Question: How can I make sure that this DIV's background color fills the whole DIV. I set the min-height to 100% and everything below 100% does not have a white background. I have a #global_container to make sure that the page scrolls (not the div), and a #middle to keep all the content. What am I doing wrong here? Here's a screenshot:

Here's the HTML:
'''
<!DOCTYPE html PUBLIC "-//W3C//DTD XHTML 1.0 Transitional//EN" "http://www.w3.org/TR/xhtml1/DTD/xhtml1-transitional.dtd">
<html xmlns="http://www.w3.org/1999/xhtml">
<head>
<meta http-equiv="Content-Type" content="text/html; charset=UTF-8" />
<title>Groop</title>
<!--Connection to other files -->
<link rel="stylesheet" href="stylesheet.css" type="text/css" />
<link href='http://fonts.googleapis.com/css?family=Roboto+Slab' rel='stylesheet' type='text/css'>
<link href='http://fonts.googleapis.com/css?family=Titillium+Web:200,300' rel='stylesheet' type='text/css'>
<script src="jquery-1.10.0.min.js"></script>
<script src="animations.js" type="text/javascript"></script>
<script src="jquery.expander.js"></script>
<script src="resizable.js"></script>
<!--<script src="http://code.jquery.com/jquery-1.9.1.js"></script>-->
<script src="http://code.jquery.com/ui/1.10.3/jquery-ui.js"></script>
</head>
<body>
<div id="header">
<div id="header_center">
<img src="groop.png" height="50px" width="auto" />
</div>
</div>
<div id="global_container">
<div id="middle">
<!-- Left contains everything you wanna do today-->
<div id="left">
<!-- Lists everything that you're planning to do NOW -->
<div class="list_title"><strong>The Now List</strong></div>
<ul id="tomorrow_list">
</ul>
<!-- End of left -->
</div>
<!--Right contains stuff that's upcoming-->
<div id="right">
<div id="newcontent">
<textarea id="textbox" rows="2" placeholder="Any assignments?"></textarea>
</div>
<div id="content">
<div>
<div class="due_title">Due Today</div>
<ul class="inlist">
<li><div class="list_item" id="list_item">Do math homework if it's really long asldgjka;lskdgj a;lk ja;lsk jgal;sdkjg as;dgkj a;sdgj ;asd;lkgj ; lkjasdg; ja; a;sdgk j;a j;adsjg ;aklsjd ;a ja;sdlgk ja; a;ds jg;alk ;adj g;adsj g;asdkg ja;kj l;ajg a; j</div></li>
<li><div class="list_item">Do math homework</div></li>
<li><div class="list_item">Do math homework</div></li>
<li><div class="list_item">Do math homework</div></li>
</ul>
<hr />
</div>
<div>
<div class="due_title">Due Tomorrow</div>
<ul class="inlist">
<li><div class="list_item">Do math homework</div></li>
</ul>
<hr />
</div>
<div>
<div class="due_title">Due This Week</div>
<ul class="inlist">
<li><div class="list_item">Do math homework</div></li>
<li><div class="list_item">Do math homework</div></li>
<li><div class="list_item">Do math homework</div></li>
</ul>
<hr />
</div>
<div>
<div class="due_title">Due This Week</div>
<ul class="inlist">
<li><div class="list_item">Do math homework</div></li>
<li><div class="list_item">Do math homework</div></li>
<li><div class="list_item">Do math homework</div></li>
</ul>
<hr />
</div>
<div>
<div class="due_title">Due This Week</div>
<ul class="inlist">
<li><div class="list_item">Do math homework</div></li>
<li><div class="list_item">Do math homework</div></li>
<li><div class="list_item">Do math homework</div></li>
</ul>
<hr />
</div>
<div>
<div class="due_title">Due This Week</div>
<ul class="inlist">
<li><div class="list_item">Do math homework</div></li>
<li><div class="list_item">Do math homework</div></li>
<li><div class="list_item">Do math homework</div></li>
</ul>
<hr />
</div>
<div>
<div class="due_title">Due This Week</div>
<ul class="inlist">
<li><div class="list_item">Do math homework</div></li>
<li><div class="list_item">Do math homework</div></li>
<li><div class="list_item">Do math homework</div></li>
</ul>
<hr />
</div>
</div>
<!-- End of right-->
</div>
<!-- End of middle -->
</div>
<!-- End of global container -->
</div>
'''
And here's the CSS:
'''
a:link
{
text-decoration:underline;
}
a:visited
{
text-decoration:none;
color:black;
}
a:hover
{
color:#115685;
}
a
{
font-family:'Helvetica Neue', sans-serif;
color:#1A71AD;
}
html, body
{
background-color:#e9e9e9;
margin:0;
}
#header
{
position:fixed;
top:0px;
right:0px;
left:0px;
background-color:#208ff6;
border-bottom:1px solid black;
height:50px;
width:100%;
z-index:1;
}
#header_center
{
width:860px;
height:auto;
background-color:#147DB5;
margin-left:auto;
margin-right:auto;
}
#header_center img
{
position:relative;
float:left;
margin-left:0px;
top:5px;
}
#global_container
{
position:absolute;
height:100%;
width:100%;
overflow:auto;
}
#middle
{
position:relative;
margin-top:50px;
margin-bottom:0px;
margin-right:auto;
margin-left:auto;
width:860px;
min-height:100%;
height:auto;
border-left:1px solid #cfcfcf;
border-right:1px solid #cfcfcf;
background-color:white;
}
/* Everything that is on the left */
#left
{
position:absolute;
min-height:100%;
/*height:auto;*/
width:30%;
margin-left:0px;
}
/* Everything that's on the right */
#right
{
position:absolute;
min-height:100%;
/*height:auto;*/
margin-left:30%;
width:70%;
border-left:1px solid #d0d0d0;
font-family:'Titillium Web', sans-serif;
font-weight:200;
}
#textbox
{
resize:none;
outline:none;
font-family:'Helvetica Neue', sans-serif;
font-size:1em;
margin-top:10px;
margin-left:10px;
margin-right:10px;
width:95%;
padding:5px 5px 5px 5px;
border:1px solid #d0d0d0;
font-weight:300;
}
.list_title
{
float:left;
margin-top:10px;
margin-left:10px;
font-family:'Titillium Web', sans-serif;
font-weight:200;
font-size:1.5em;
color:#208ff6;
}
#postit
{
float:left;
margin-top:5px;
margin-left:10px;
border: 1px solid #147DB5;
background: #208ff6;
color: white;
font: normal 0.8em 'Titillium Web', sans-serif;
font-weight:300;
padding: 4px;
cursor: pointer;
width:55px;
-moz-border-radius: 4px;
-webkit-border-radius: 4px;
}
#postit:hover
{
border: 1px solid #147DB5;
background: #147DB5;
color: white;
font: normal 0.8em 'Titillium Web', sans-serif;
font-weight:300;
padding: 4px;
cursor: pointer;
width:55px;
-moz-border-radius: 4px;
-webkit-border-radius: 4px;
}
#newcontent
{
width:100%;
height:auto;
overflow:hidden;
padding-bottom:5px;
}
#content
{
width:100%;
height:auto;
overflow:hidden;
}
#content div
{
width:100%;
}
.due_title
{
color:#208ff6;
margin-left:10px;
margin-top:20px;
font-size:1.2em;
}
h1
{
color:#208ff6;
margin-left:10px;
margin-top:10px;
font-size:1.2em;
}
hr
{
display: block;
height: 1px;
border: 0;
/*border-top: 1px solid #208ff6;*/
border-top:1px solid #d0d0d0;
margin:5px 0px 0px 0px;
padding: 0;
}
.inlist
{
margin-left:30px;
margin-top:0px;
font-size:1em;
font-family:'Helvetica Neue',sans-serif;
color:black;
font-weight:300;
}
.list_item
{
padding:10px 10px 10px 0px;
}
'''
Ultimately, I want the #middle to include all the items in it (and dynamically grow its own height), and have the page scroll accordingly. I DO NOT WANT THE #middle TO SCROLL BY ITSELF. I WANT TO ADD HEIGHT TO THE #global_container AND HAVE THE GLOBAL CONTAINER SCROLL, not #middle by itself.
Here is a jsfiddle: <URL>
Thanks :)
UPDATE:
Thanks for all the replies, guys! What I was doing wrong was that I was abusing absolute positioning. I removed absolute positioning from the #left and #right columns and everything went smoothly. Special thanks to guys who suggested using float:right and float:left ... It's 1am where I am right now, so I'll need to get some sleep. Will try it out tomorrow though :)
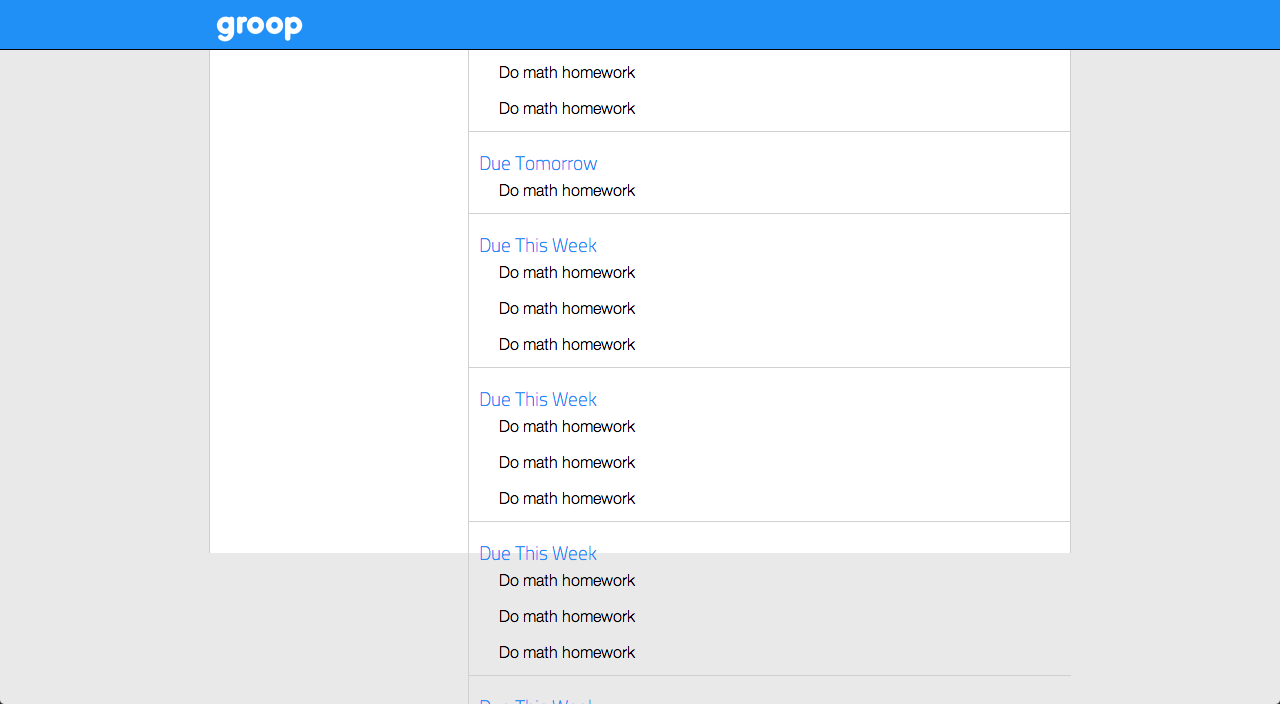
Answer: <URL>
Remove absolute positioning from right and left divs so that no matter which is high, the background will always reach he bottom
'''
#right
{
min-height:100%;
/*height:auto;*/
margin-left:30%;
width:70%;
border-left:1px solid #d0d0d0;
font-family:'Titillium Web', sans-serif;
font-weight:200;
}
#left
{
min-height:100%;
/*height:auto;*/
width:30%;
margin-left:0px;
}
'''